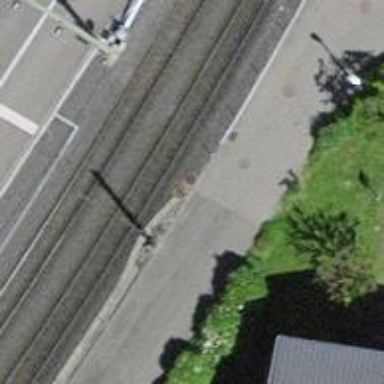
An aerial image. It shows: Tram railway with one electrified contact line.